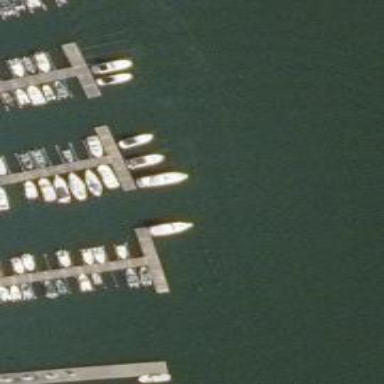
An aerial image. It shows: Pier with mooring facilities.